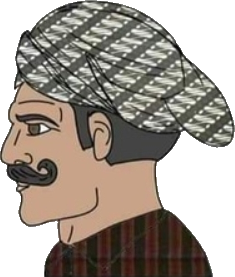
Label: 4_Yes_Chad